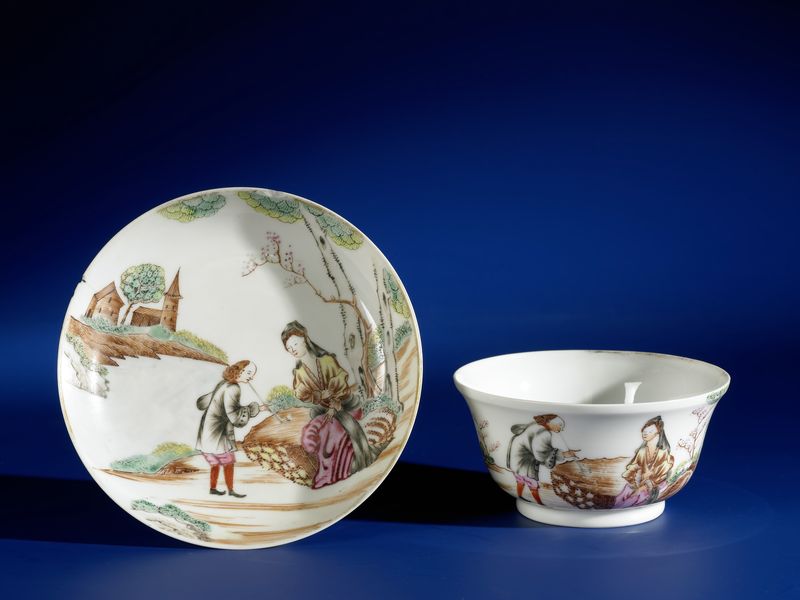
Titel: Kop in emailkleuren met twee mannen waarvan één een pijp rookt en een vrouw
Standort: Amsterdam
Institution: Rijksmuseum
Schlagwörter: baum, himmel, mann, weiß, frau, pastell, haus, barock, diener, teller, herr, kirche, paar, keramik, liebe, tasse, tee, japanisch, bemalt, becher, porzellan, geschirr, service, untertasse, asiatisch, china, meißen, gebrannt, frühe neuzeit, neuzeit, koppchen, 18. jahrhundert